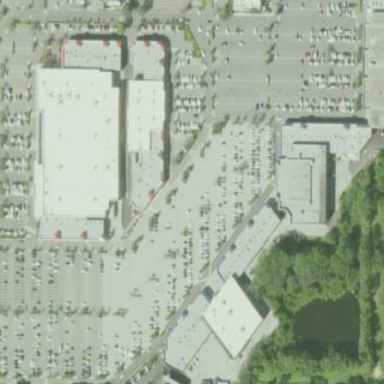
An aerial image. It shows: Retail area.